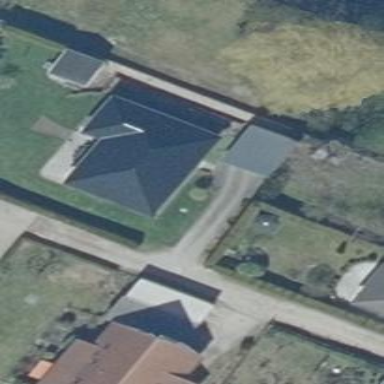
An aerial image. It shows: Building with hipped roof made of black roof tiles.